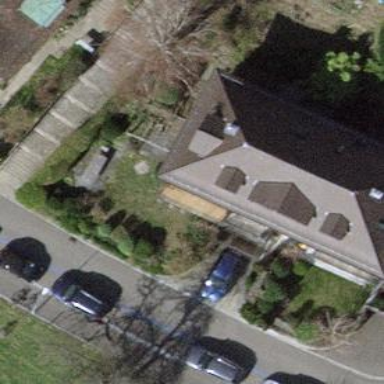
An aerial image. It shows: Building with hipped roof shape.